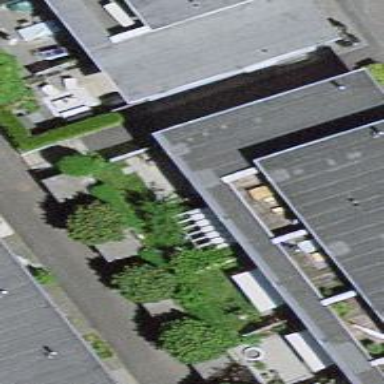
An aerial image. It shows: Residential building with skillion roof.